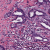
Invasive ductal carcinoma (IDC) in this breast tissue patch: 1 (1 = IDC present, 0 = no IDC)